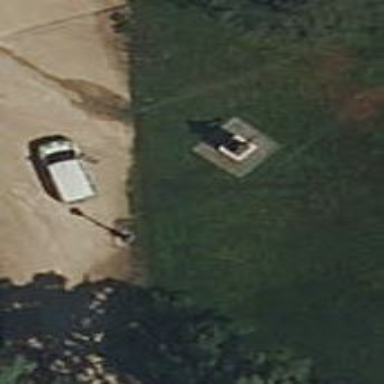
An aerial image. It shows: Historical memorial featuring statue.